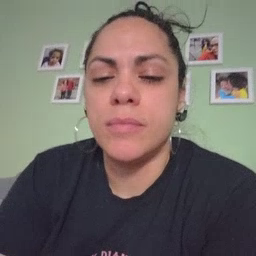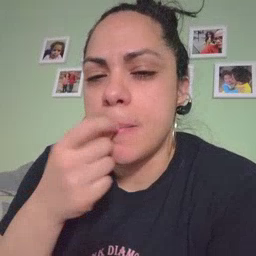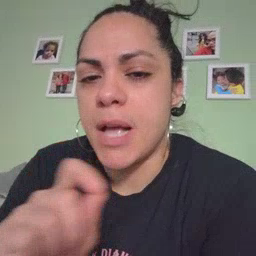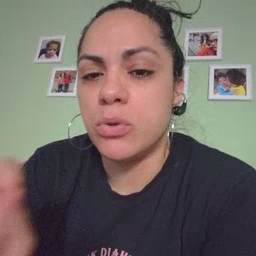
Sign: pencil